Question: I want to implement an X button inside a textfield (x on right side of textfield) to clear entered texts. I have seen many extjs application that has this feature. How do I go about doing that? Any suggestion or comments would be really appreciated...
THanks
it looks something like this...

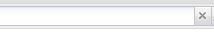
Answer: You have to use a <URL>. Here is a example for that
'''
Ext.define('Ext.ux.CustomTrigger', {
extend: 'Ext.form.field.Trigger',
alias: 'widget.customtrigger',
initComponent: function () {
var me = this;
me.triggerCls = 'x-form-clear-trigger'; // native ExtJS class & icon
me.callParent(arguments);
},
// override onTriggerClick
onTriggerClick: function() {
this.setRawValue('');
}
});
Ext.create('Ext.form.FormPanel', {
title: 'Form with TriggerField',
bodyPadding: 5,
width: 350,
renderTo: Ext.getBody(),
items:[{
xtype: 'customtrigger',
fieldLabel: 'Sample Trigger',
emptyText: 'click the trigger'
}]
});
'''
For ease of testing, here is a <URL>